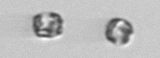
Label: Thalassiosira_sp_aff_mala